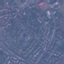
Land use / land cover: Residential